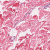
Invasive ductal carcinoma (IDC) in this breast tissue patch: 0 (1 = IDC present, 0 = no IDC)